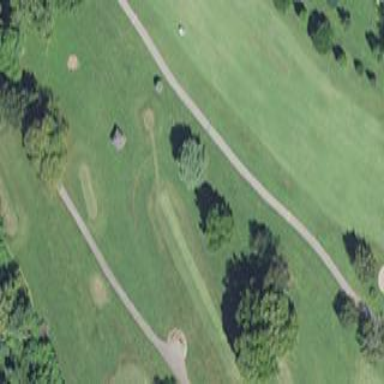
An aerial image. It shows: Grassy area designated as golf tee.